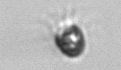
Label: Balanion